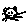
Label: cat